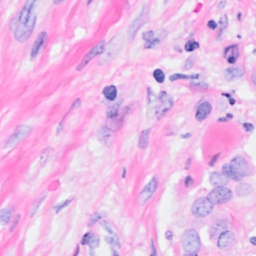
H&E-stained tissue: Breast